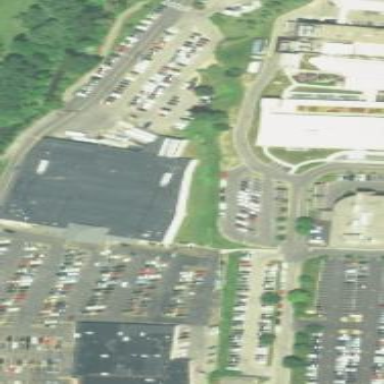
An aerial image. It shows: Retail building housing supermarket.